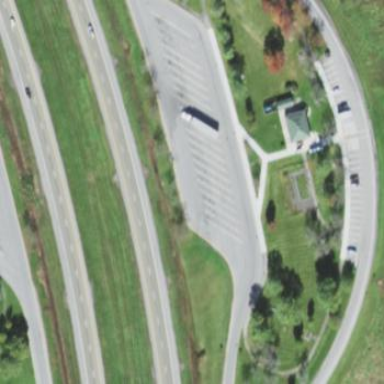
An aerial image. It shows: Rest area on the road.